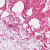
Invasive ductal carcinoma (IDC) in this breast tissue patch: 0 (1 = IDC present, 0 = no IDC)